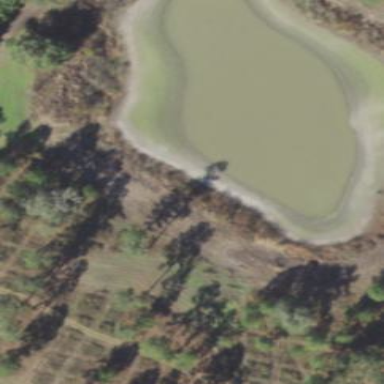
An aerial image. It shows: Pond surrounded by natural water.